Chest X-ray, PA view. Patient: 51 years old, sex F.
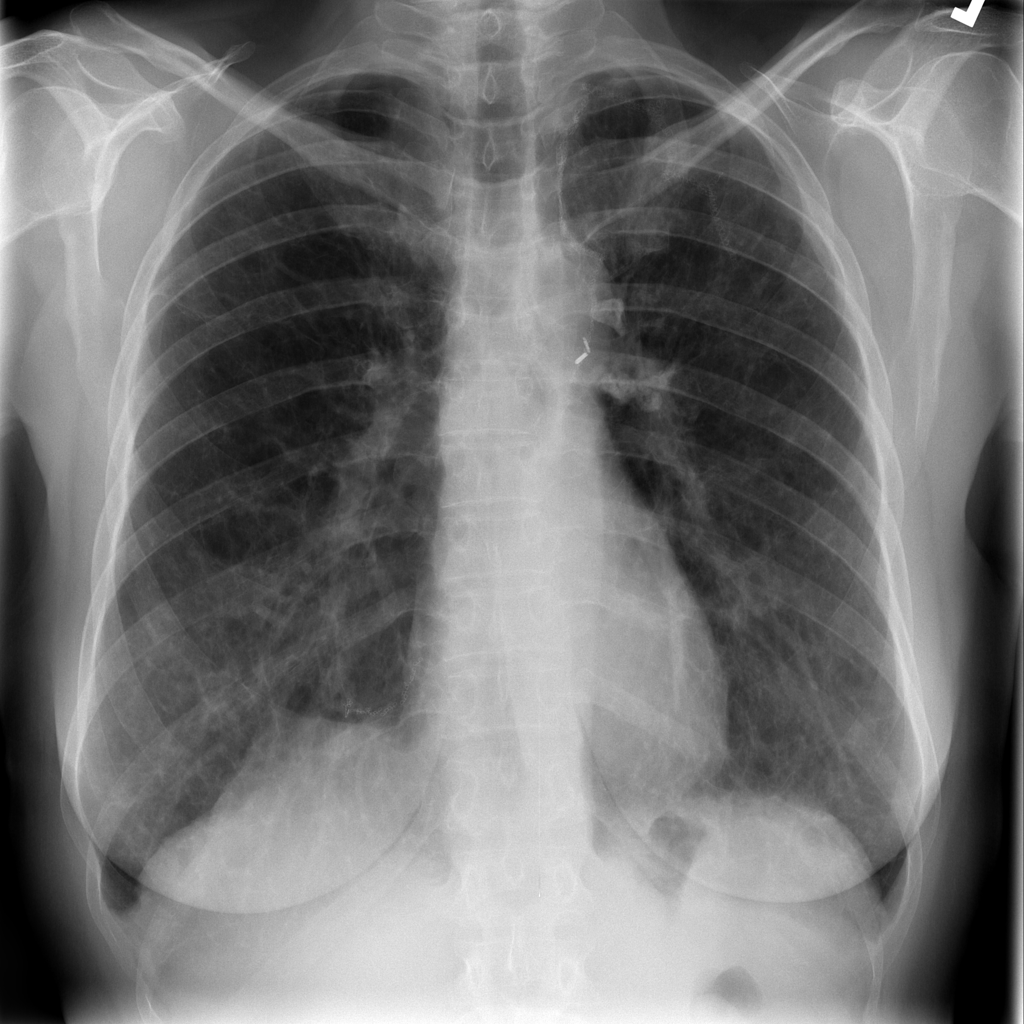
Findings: No Finding